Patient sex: F
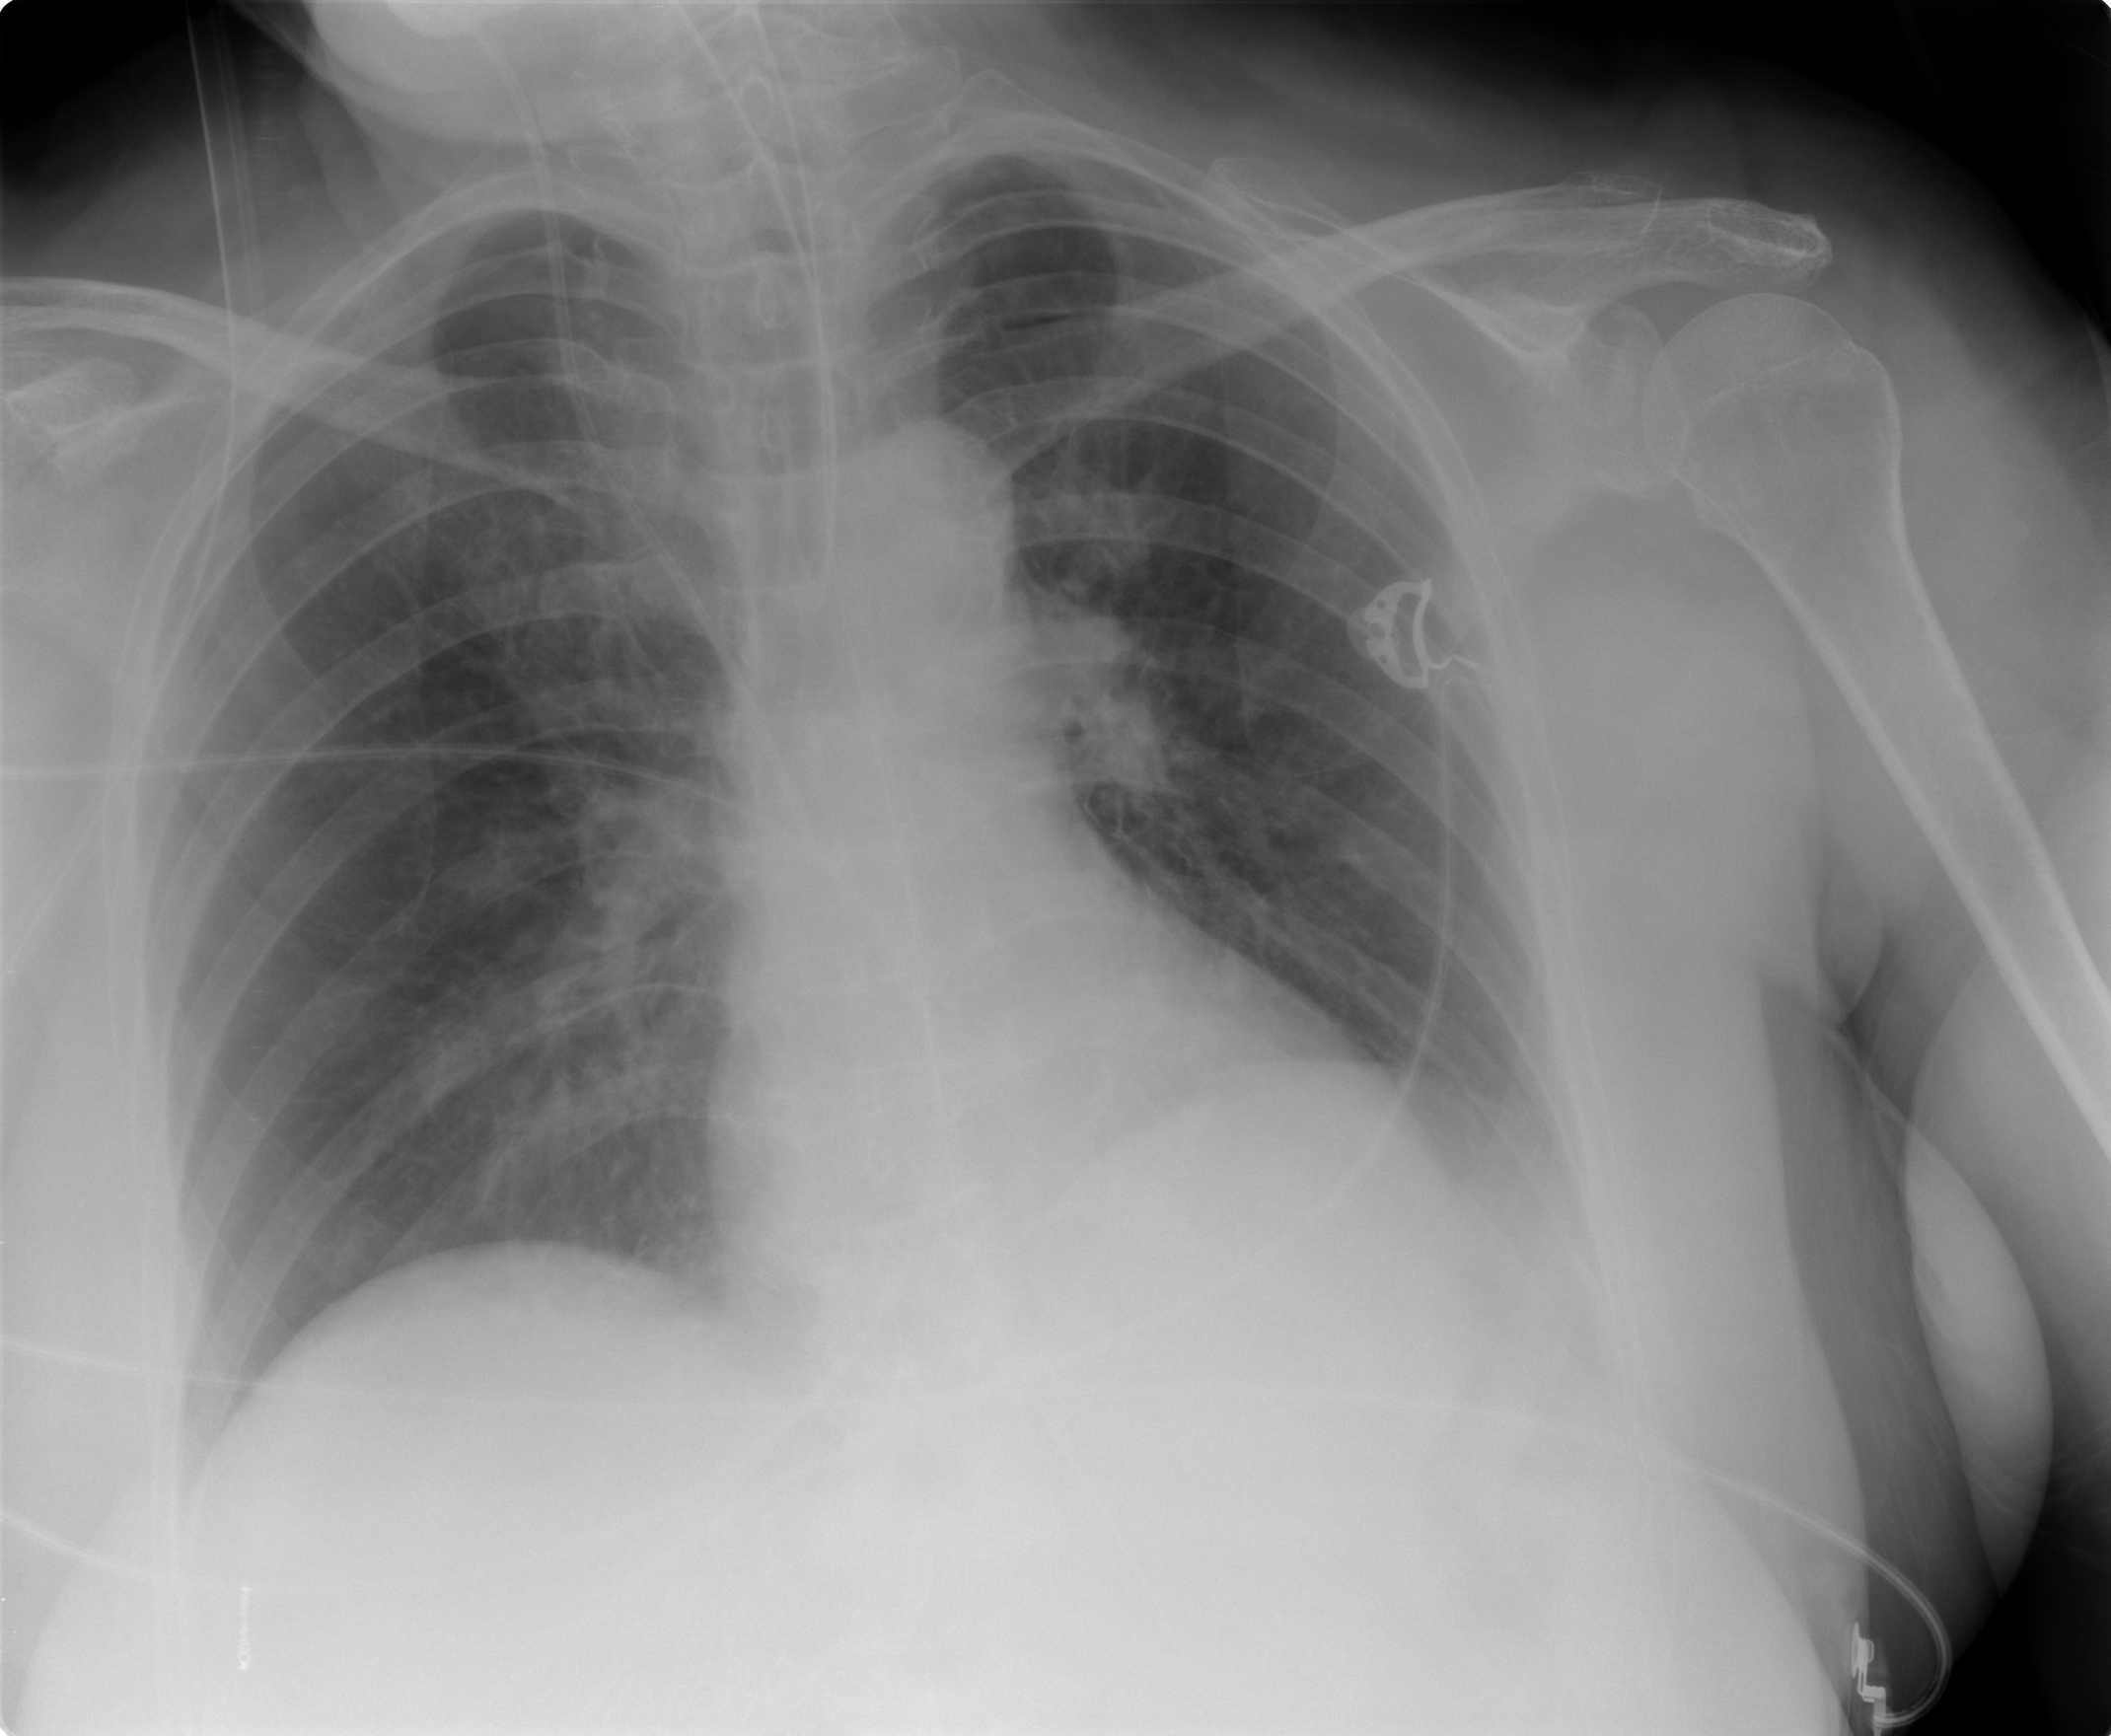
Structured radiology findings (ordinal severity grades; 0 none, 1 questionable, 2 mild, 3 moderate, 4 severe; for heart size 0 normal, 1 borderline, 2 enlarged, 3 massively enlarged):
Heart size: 0
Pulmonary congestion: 0
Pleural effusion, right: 0
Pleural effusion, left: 0
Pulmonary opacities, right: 0
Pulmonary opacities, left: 0
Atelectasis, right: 2
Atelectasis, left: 0